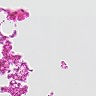
Metastatic tissue present: no